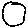
Label: circle